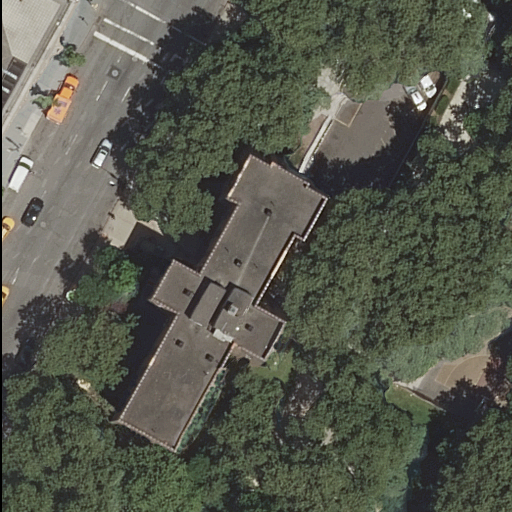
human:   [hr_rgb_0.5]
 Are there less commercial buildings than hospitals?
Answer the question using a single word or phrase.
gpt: yes

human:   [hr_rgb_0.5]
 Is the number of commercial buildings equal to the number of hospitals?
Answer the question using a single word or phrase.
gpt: no

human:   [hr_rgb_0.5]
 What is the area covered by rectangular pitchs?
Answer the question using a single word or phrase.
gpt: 639m2

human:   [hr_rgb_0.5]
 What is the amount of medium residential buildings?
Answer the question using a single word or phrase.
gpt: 1

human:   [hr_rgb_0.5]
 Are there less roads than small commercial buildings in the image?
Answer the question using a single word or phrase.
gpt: no

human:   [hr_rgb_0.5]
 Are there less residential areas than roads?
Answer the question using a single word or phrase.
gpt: yes

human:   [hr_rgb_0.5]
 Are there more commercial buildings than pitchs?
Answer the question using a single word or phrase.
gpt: no

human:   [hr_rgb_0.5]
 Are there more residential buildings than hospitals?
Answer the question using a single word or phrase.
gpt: yes

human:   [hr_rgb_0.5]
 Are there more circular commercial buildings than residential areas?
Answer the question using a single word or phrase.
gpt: no

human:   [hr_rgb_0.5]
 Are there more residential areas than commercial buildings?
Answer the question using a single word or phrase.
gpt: yes

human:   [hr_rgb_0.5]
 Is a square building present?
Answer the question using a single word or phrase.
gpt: no

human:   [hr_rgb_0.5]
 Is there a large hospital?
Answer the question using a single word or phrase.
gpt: yes

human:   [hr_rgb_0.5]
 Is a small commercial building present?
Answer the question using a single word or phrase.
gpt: no

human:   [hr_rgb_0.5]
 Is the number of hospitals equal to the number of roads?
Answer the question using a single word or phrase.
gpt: no

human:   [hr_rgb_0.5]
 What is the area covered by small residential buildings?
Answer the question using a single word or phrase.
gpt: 0m2

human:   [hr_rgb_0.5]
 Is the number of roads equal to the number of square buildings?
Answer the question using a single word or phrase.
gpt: no

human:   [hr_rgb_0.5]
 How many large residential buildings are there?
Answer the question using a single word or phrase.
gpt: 1

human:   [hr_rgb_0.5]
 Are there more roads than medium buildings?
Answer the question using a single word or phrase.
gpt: yes

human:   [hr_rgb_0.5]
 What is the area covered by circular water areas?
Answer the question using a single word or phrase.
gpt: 0m2

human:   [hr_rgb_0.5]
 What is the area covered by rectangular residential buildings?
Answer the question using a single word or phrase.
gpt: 217m2

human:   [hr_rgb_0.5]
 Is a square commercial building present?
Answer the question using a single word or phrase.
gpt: no

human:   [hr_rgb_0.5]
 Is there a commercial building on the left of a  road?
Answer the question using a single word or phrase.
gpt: no

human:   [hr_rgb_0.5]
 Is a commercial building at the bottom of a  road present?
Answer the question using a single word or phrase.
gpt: no

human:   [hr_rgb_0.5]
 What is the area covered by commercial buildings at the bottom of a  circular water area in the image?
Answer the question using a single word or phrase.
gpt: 0m2

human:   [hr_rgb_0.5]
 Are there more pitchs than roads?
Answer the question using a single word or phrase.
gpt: no

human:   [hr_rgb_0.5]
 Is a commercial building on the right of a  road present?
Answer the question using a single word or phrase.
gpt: no

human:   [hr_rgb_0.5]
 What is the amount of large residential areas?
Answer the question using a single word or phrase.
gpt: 1

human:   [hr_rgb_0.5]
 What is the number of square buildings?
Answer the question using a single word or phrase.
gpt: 0

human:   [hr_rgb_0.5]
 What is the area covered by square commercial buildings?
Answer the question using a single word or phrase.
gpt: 0m2

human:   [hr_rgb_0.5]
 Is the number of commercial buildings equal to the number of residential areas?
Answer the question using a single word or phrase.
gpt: no

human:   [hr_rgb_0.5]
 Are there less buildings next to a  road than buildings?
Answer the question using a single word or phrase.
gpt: no

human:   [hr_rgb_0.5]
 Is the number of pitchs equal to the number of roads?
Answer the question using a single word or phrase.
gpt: no

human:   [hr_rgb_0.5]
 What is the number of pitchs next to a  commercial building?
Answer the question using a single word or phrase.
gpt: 0

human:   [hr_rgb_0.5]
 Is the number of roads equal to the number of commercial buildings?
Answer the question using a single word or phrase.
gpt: no

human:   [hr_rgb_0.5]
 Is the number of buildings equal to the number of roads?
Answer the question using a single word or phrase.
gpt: no

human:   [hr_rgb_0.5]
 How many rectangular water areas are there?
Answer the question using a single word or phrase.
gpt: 0

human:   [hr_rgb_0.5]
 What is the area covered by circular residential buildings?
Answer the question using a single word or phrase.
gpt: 0m2